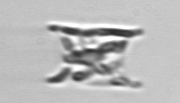
Label: Eucampia